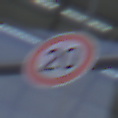
Verkehrszeichen: Geschwindigkeit20
Umgebung: Outdoor, Urban
Tageszeit: SunriseSunset
Wetter: PartlyCloudy
Licht: Natural
Jahreszeit: NotSpecified
Kontrast: MediumContrast